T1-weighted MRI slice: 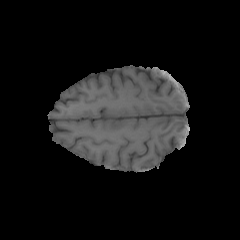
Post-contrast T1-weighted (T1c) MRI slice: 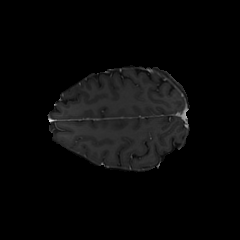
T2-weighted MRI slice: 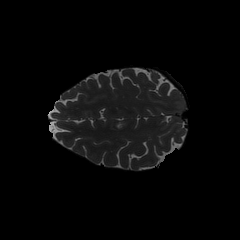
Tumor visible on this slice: no